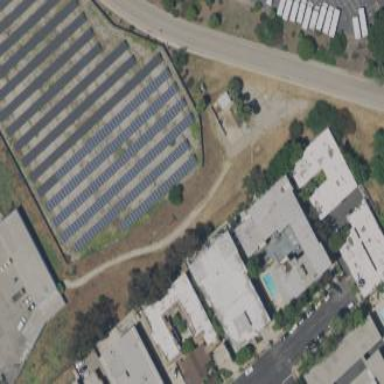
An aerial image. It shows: Solar power generator utilizing photovoltaic technology with solar photovoltaic panels.